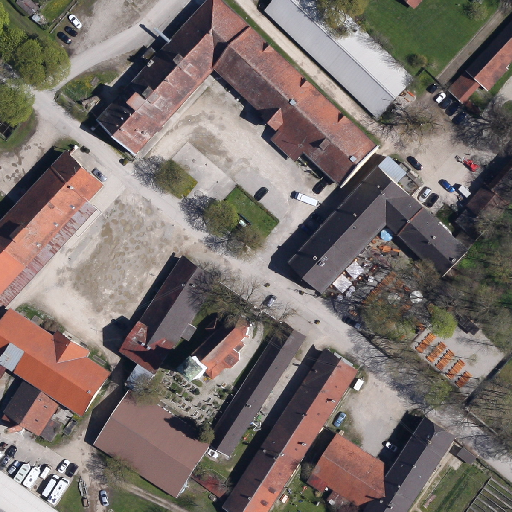
Referring expression: vehicle driving on the road